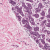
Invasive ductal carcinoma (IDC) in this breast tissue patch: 0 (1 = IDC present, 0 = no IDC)